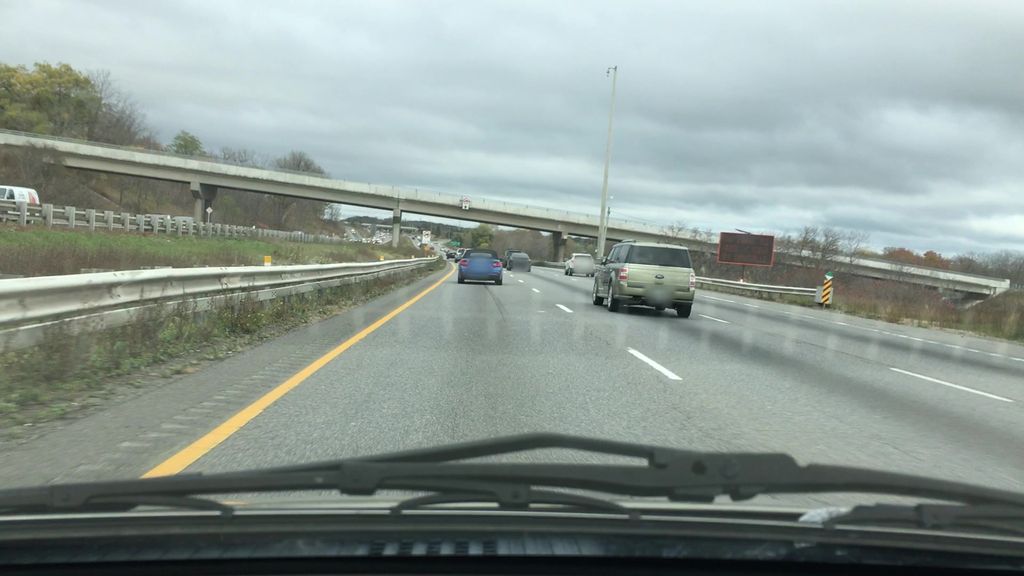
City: hamilton